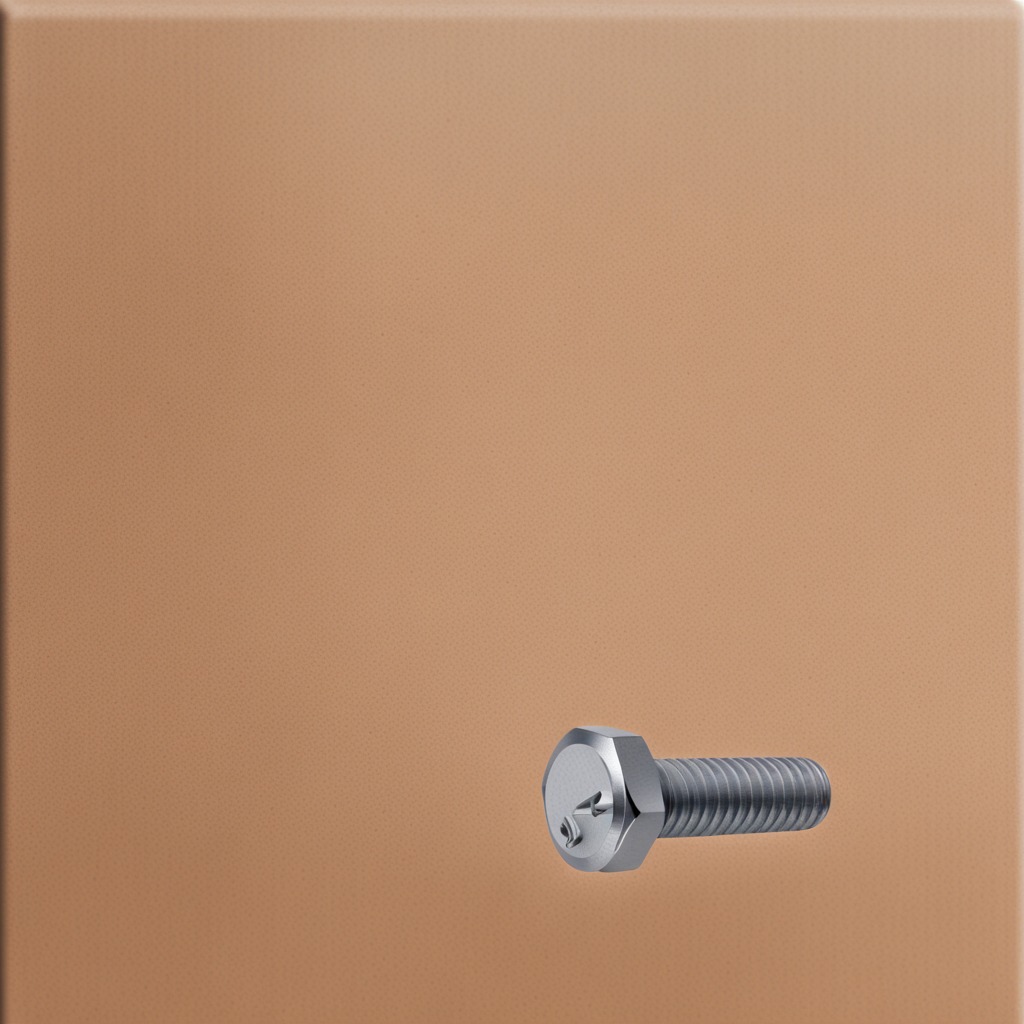
A metal screw lying on a cardboard box surface in an outdoor workshop during daytime bright natural light soft shadows slightly creased but